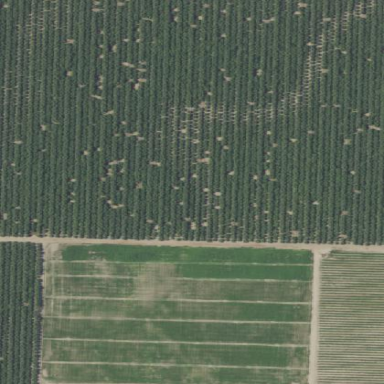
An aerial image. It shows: Almond orchard with rows of almond trees.